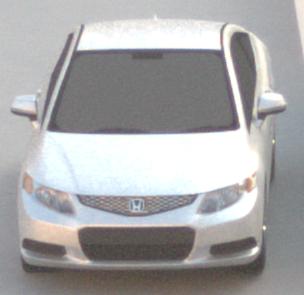
Make: Honda
Model: Civic Limousine 1.8
Detailed model: Civic (IX) Limousine
Model produced from: 2014/05
Model produced until: 2017/06
Doors: 4
Color: white
Road condition: dry road
Daytime: sunrise or sunset
Contrast: low contrast